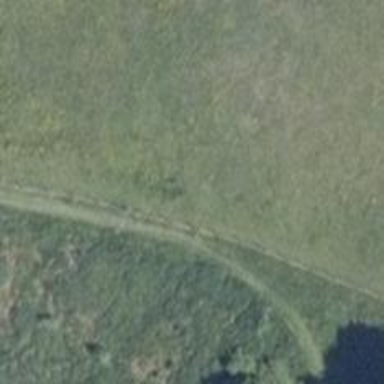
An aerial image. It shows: Path covered with grass.